Question: I am trying to get the following look (screenshot from my iOS app) on the Android version of my app.

I have defined my layout file as follows in Android:
'''
<?xml version="1.0" encoding="utf-8"?>
<RelativeLayout xmlns:android="http://schemas.android.com/apk/res/android"
android:id="@+id/layout_root"
android:layout_width="fill_parent"
android:layout_height="fill_parent" >
<EditText
android:id="@+id/postTextTextView"
android:layout_width="wrap_content"
android:layout_height="wrap_content"
android:layout_above="@+id/shareLILayout"
android:layout_alignParentLeft="true"
android:layout_alignParentRight="true"
android:layout_alignParentTop="true"
android:ems="10"
android:gravity="top|left|start"
android:inputType="textMultiLine" >
<requestFocus />
</EditText>
<LinearLayout
android:id="@+id/shareLILayout"
android:layout_alignParentBottom="true"
android:background="#999999"
android:layout_width="fill_parent"
android:layout_height="wrap_content"
android:gravity="right"
android:orientation="horizontal" >
<ImageButton
android:contentDescription="@string/li_btn_desc"
android:id="@+id/postToLIButton"
android:layout_width="wrap_content"
android:layout_height="match_parent"
android:layout_marginRight="5dp"
android:layout_marginBottom="5dp"
android:background="@android:color/transparent"
android:src="@drawable/linkedin_switch_off" />
<TextView
android:id="@+id/postToLITextView"
android:layout_width="wrap_content"
android:layout_height="match_parent"
android:text="@string/share_on_linkedin"
android:layout_gravity="center_vertical"
android:textAppearance="?android:attr/textAppearanceMedium"
android:textSize="14sp" />
</LinearLayout>
</RelativeLayout>
'''
If I swap my ImageButton and TextView above, my app just crashed with a RuntimeException! Also I am not able to center the text so that its aligned to the center of the button. What am I doing wrong?
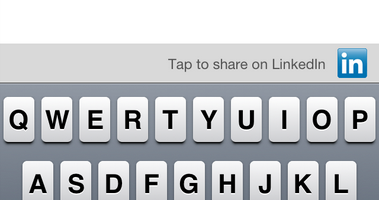
Answer: Simply swap the 'ImageButton' and 'TextView' order. Your runtime error is either unrelated or is caused by the need to clean your project before you need to redeploy it (sometimes resource IDs get funky). Also use 'android:gravity="center_vertical"' for you 'TextView' to center it properly